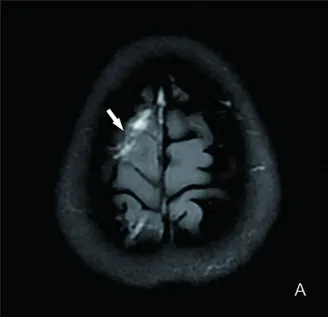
MRI and CTV of the patient's brain showing multiple intracranial thrombosis in the venous sinus. (A) T2 imaging suggests multiple superficial venous thrombosis (indicated by the arrow). T1-enhanced imaging showing the same results as those shown in.
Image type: radiology (mri)